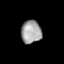
Tissue: lung
Cell type: Epithelial cells
Senescence score: 0.2164
Nuclear area (px): 458
Mean DAPI intensity: 161.308